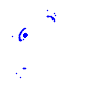
Particle: pion